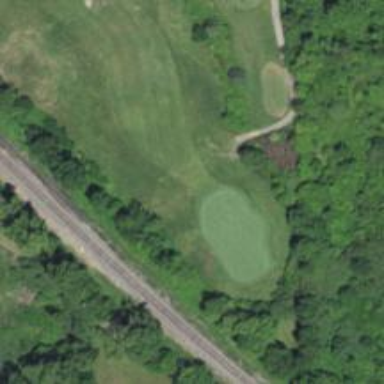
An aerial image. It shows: View of golf hole.